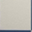
Piece: xx